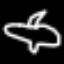
Label: airplane